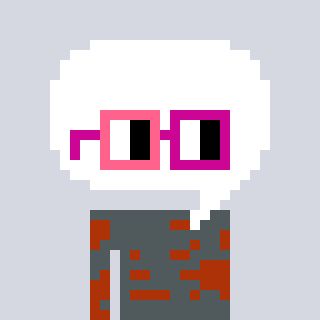
a pixel art character with square pink and red glasses, a speech bubble-shaped head and a hotbrown-colored body on a cool background